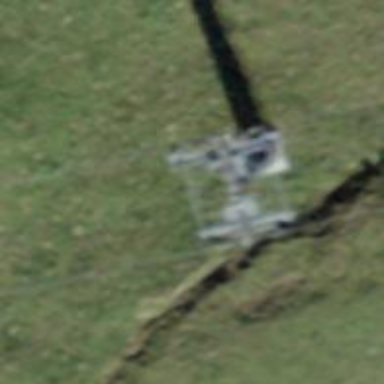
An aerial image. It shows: Pylon for aerialway.